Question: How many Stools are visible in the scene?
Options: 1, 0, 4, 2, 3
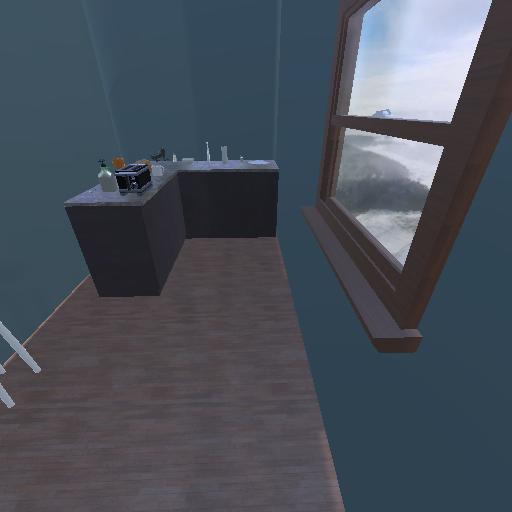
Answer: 1